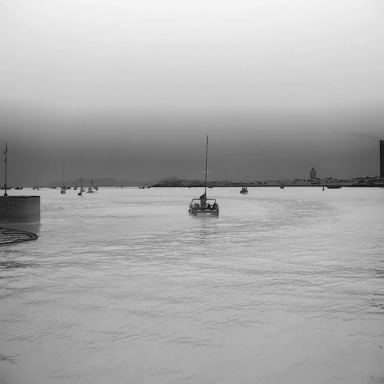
There are four sailboats in the infrared image.